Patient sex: F
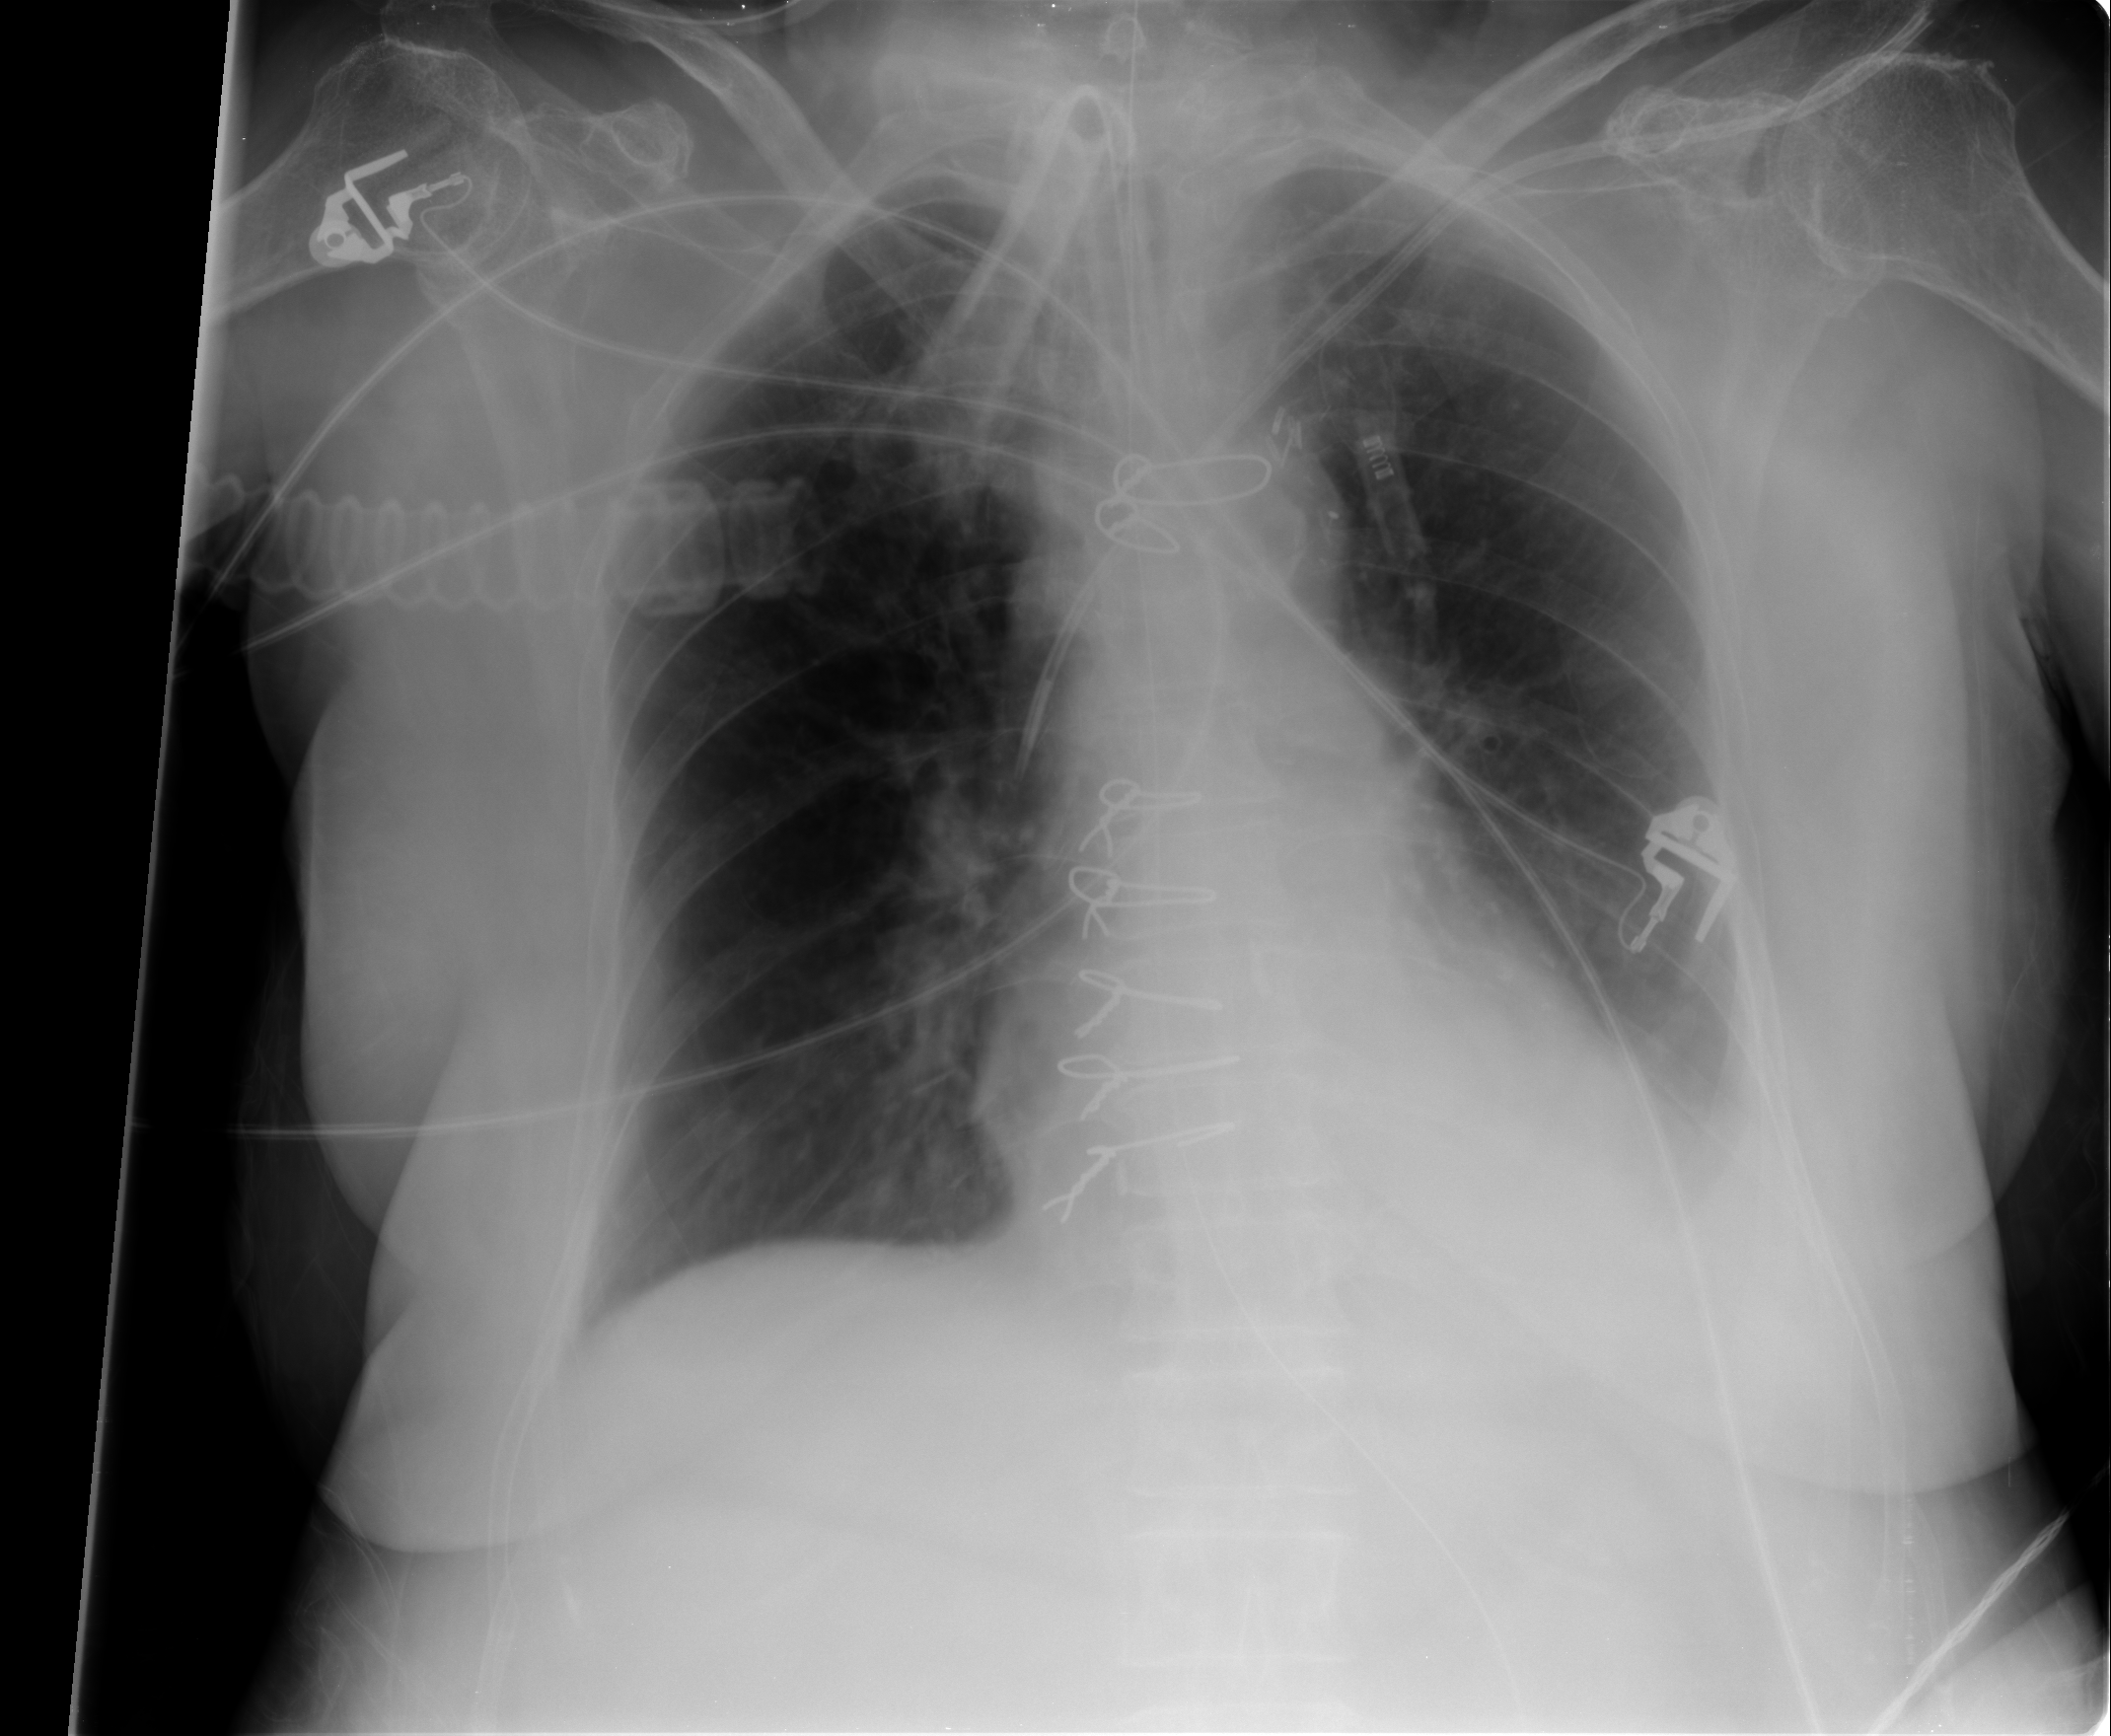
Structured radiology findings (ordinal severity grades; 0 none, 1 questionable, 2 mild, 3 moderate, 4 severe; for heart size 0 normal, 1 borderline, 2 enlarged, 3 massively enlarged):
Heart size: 0
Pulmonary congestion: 0
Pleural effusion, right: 0
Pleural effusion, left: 2
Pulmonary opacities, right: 0
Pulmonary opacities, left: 0
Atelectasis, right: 0
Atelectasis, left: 2